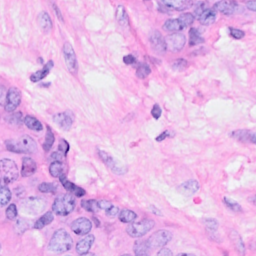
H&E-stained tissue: Breast